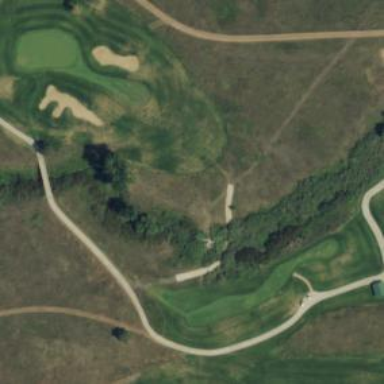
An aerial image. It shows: Rough grassy area used for golf.